Question: I am trying to solve this 'web2py' problem and I think I have some basic misunderstanding of what's going on.
Say I have a shop, and I want to have in my 'index.html' many boxes with products. I want each such box to be parsed from a template.
What I tried to do to have the following architecture. In the controller I have
'''
def index():
products = db().select(db.products.ALL)
return dict(products=products)
'''
in 'index.html':
'''
{{for i in range(0,len(products)):}}
{{ context=dict(product=products[i]) }}
{{ =response.render('template.html', context)}}
{{pass}}
'''
and in 'template.html' I have something like
'''
<div id=...> <h1> {{=product.price}} </h1>...
'''
The problem is that the result is read . That is, when browse the 'index.html' I see html tags:

I suspect that my whole approach is wrong. How should one do that?
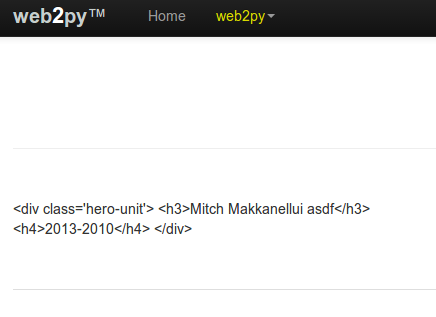
Answer: '''
{{for product in products:}}
{{=XML(response.render('template.html', product.as_dict()))}}
{{pass}}
'''
In template.html:
'''
<div id=...> <h1> {{=price}} </h1>...
'''
'response.render()' returns a string, and all strings are escaped in templates. To prevent the escaping, you must wrap the string in 'XML()'.
The above also includes a couple of simplifications. In the 'for' loop, you can just iterate directly over the rows in 'products', and you can then convert a single product row to a dict and pass that dict as the context to template.html (so you can just refer to 'price' rather than 'product.price').
Note, if you don't need to use template.html elsewhere, you might as well just move its contents directly into the 'for' loop within index.html.